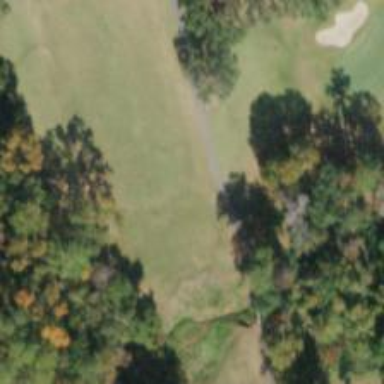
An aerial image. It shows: Path designated for golf carts.